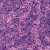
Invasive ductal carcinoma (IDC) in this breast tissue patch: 1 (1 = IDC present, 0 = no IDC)